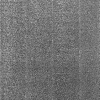
Atmospheric dust classification: dusty